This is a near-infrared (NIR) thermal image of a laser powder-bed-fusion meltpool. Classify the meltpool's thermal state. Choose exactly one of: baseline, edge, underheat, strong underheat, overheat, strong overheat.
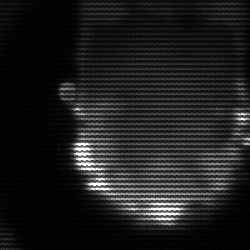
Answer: baseline